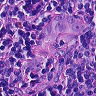
Metastatic tissue present: yes